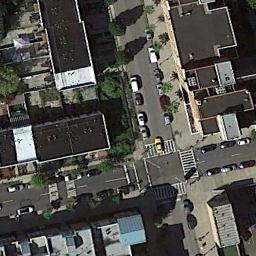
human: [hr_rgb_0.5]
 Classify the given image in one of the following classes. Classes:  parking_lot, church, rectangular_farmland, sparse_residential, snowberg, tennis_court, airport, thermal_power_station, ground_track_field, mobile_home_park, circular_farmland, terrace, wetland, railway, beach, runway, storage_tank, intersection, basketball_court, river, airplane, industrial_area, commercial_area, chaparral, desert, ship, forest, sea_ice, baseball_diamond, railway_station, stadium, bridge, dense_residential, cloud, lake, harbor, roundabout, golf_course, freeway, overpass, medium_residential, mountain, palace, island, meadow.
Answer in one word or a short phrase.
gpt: intersection